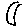
Label: moon